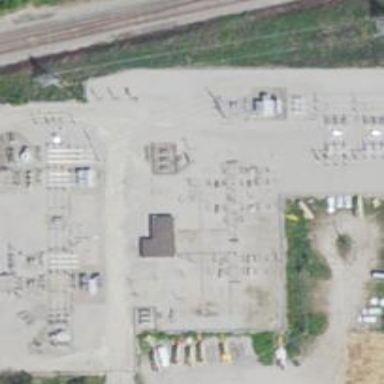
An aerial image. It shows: Switch for power supply.